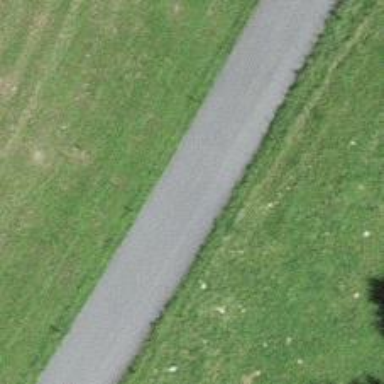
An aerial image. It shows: Gravel track with grade1 tracktype.